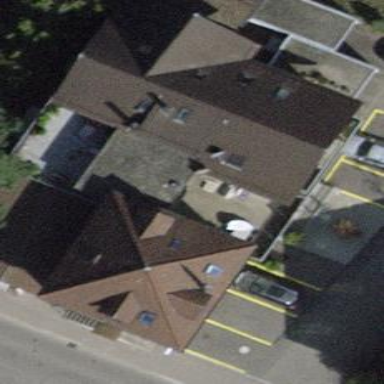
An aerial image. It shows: House with pyramidal roof shape.